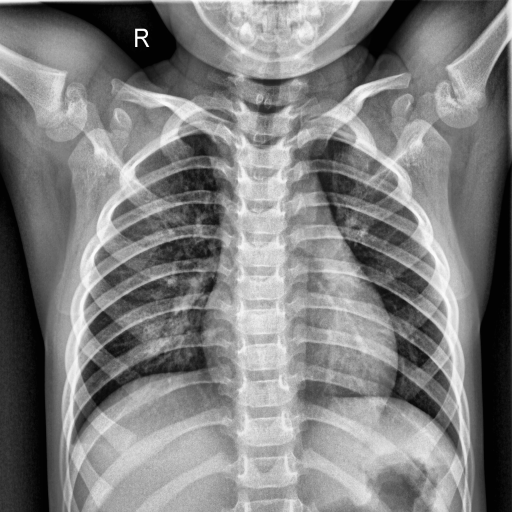
Finding: NORMAL